Question: I want to rotate my image between 'cos(20)' and '-cos(20)' with a smooth animation.
The tree is done recursively with 'branch()' function. I can't figure out how to do it with loops. Is there a built in function or a specific algorithm to do so?
'''
let angles = 0;
var strokeValue = 1;
function setup() {
const canvas = createCanvas(540, 400);
frameRate(8);
}
function draw() {
background(220);
angle = PI/8;
translate(250, height);
// I think the rotate function should be here
branch(90);
}
function branch(length) {
strokeWeight(strokeValue);
line(1, 1, 1, -length);
translate(0, -length);
if (length > 4) {
//Right branches
push();
rotate(angle);
branch(length * 0.72);
pop();
// left branches
push();
rotate(-angle);
branch(length * 0.72);
pop();
push();
// middle
rotate(-angle * 0.2);
branch(length * 0.3);
pop();
}
}
'''
'''
<script src="https://cdnjs.cloudflare.com/ajax/libs/p5.js/1.4.0/p5.min.js"></script>
'''

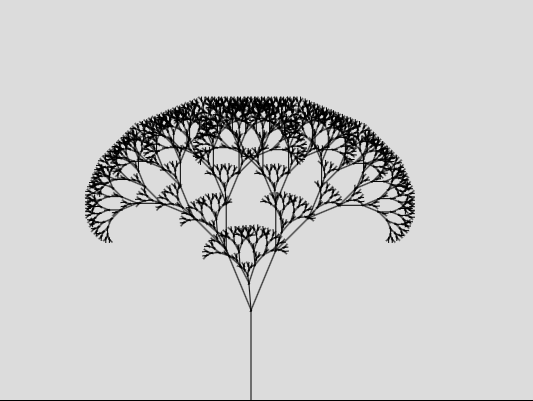
Answer: I tried this, though I'm not sure it's what you asked for so feel free to comment.
'''
let angles = 0;
var strokeValue = 1;
function setup() {
const canvas = createCanvas(540, 400);
frameRate(30);
}
function draw() {
background(220);
angle = PI/8;
translate(250, height);
// I think the rotate function should be here
rotate(cos(map(frameCount / 10,0,100,-20,20)));
branch(90);
}
function branch(length) {
strokeWeight(strokeValue);
line(1, 1, 1, -length);
translate(0, -length);
if (length > 4) {
//Right branches
push();
rotate(angle);
branch(length * 0.72);
pop();
// left branches
push();
rotate(-angle);
branch(length * 0.72);
pop();
push();
// middle
rotate(-angle * 0.2);
branch(length * 0.3);
pop();
}
}
'''
'''
<script src="https://cdnjs.cloudflare.com/ajax/libs/p5.js/1.4.0/p5.min.js"></script>
'''